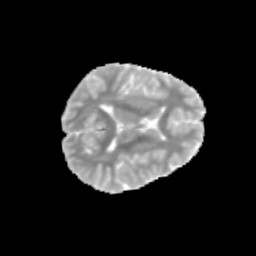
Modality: MD
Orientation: axial
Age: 9
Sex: male
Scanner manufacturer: siemens
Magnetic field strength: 3 T
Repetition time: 3.8 s
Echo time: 0.07 s